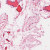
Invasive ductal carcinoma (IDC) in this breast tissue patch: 0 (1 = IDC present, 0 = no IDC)